Field crop: tomato
Growth stage: 1
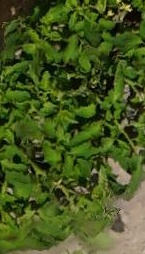
Species: tomato